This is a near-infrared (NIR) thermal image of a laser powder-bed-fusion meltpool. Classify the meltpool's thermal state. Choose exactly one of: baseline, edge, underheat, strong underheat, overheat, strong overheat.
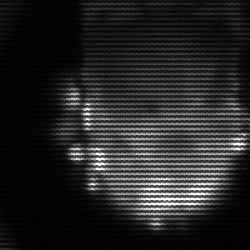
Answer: baseline